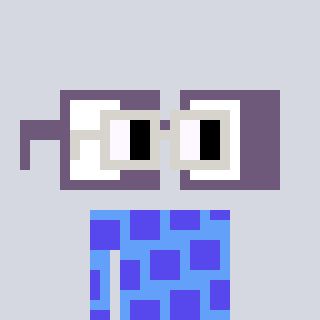
a pixel art character with square light gray glasses, a glasses-shaped head and a blue-colored body on a cool background